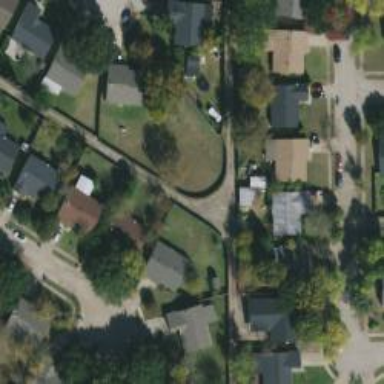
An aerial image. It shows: Alley classified as service road.